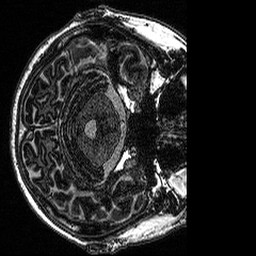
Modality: MP2RAGE
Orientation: axial
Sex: male
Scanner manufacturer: siemens
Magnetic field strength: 3 T
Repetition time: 5 s
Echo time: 0.00292 s